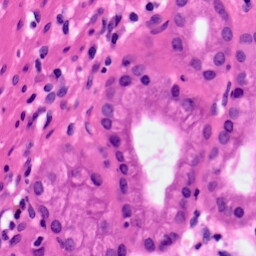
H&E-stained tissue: Pancreatic